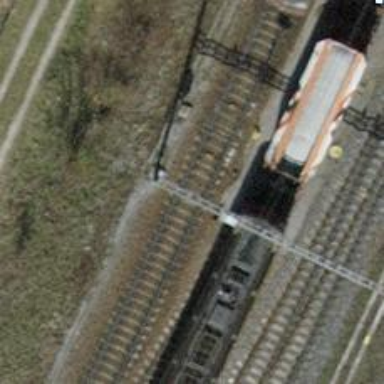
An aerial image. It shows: Railway signal.